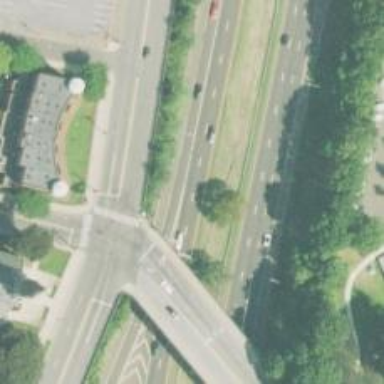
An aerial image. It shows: Motorway junction.